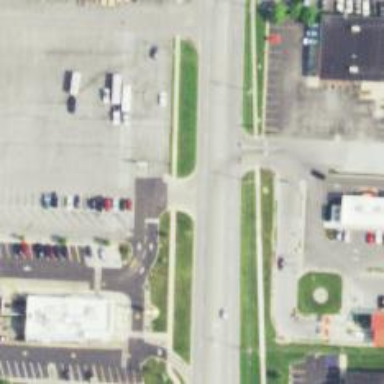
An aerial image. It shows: There is asphalt footway with crossing.